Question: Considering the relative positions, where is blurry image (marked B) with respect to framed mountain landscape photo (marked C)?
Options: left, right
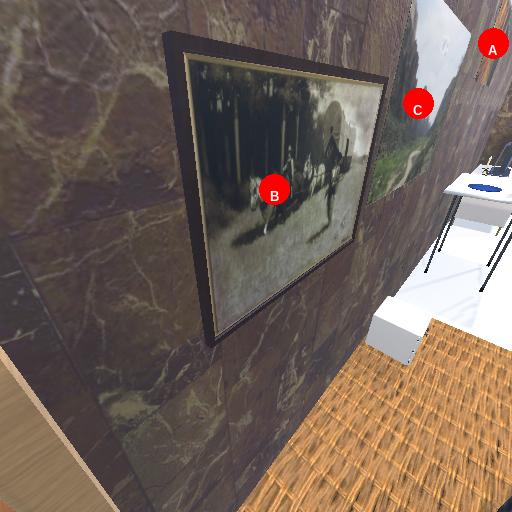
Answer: left